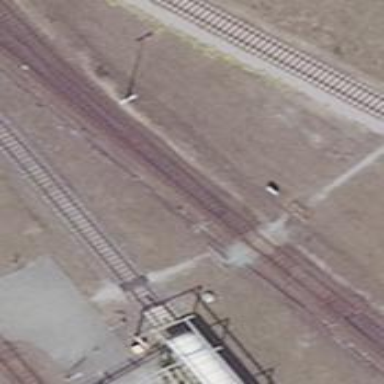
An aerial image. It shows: Railway switch.